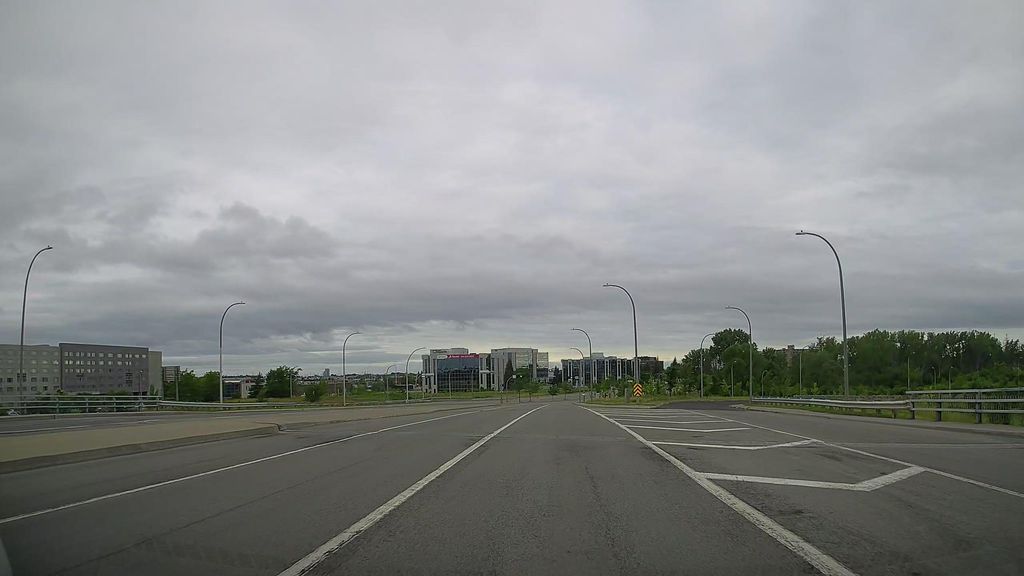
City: montreal